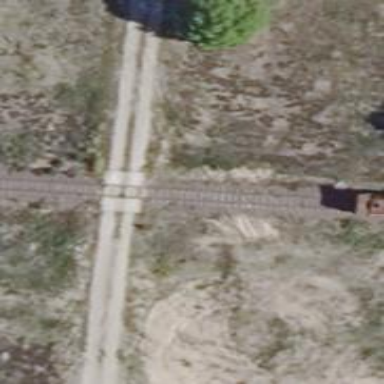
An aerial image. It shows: Level crossing along the railway.